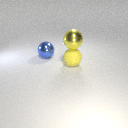
large yellow rubber sphere to the right of large blue metal sphere